Interaction volume radius: 5 \u00c5
Interaction volume height: 15 \u00c5
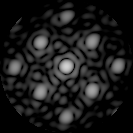
Disorder parameter: 0.185